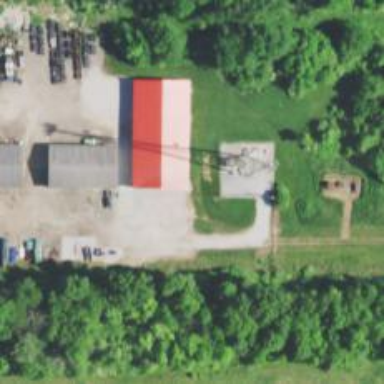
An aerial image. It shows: Lattice mast used for communication purposes.